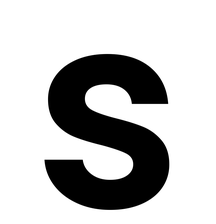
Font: Poppins-SemiBold